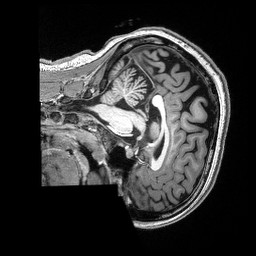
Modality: T1w
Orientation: sagittal